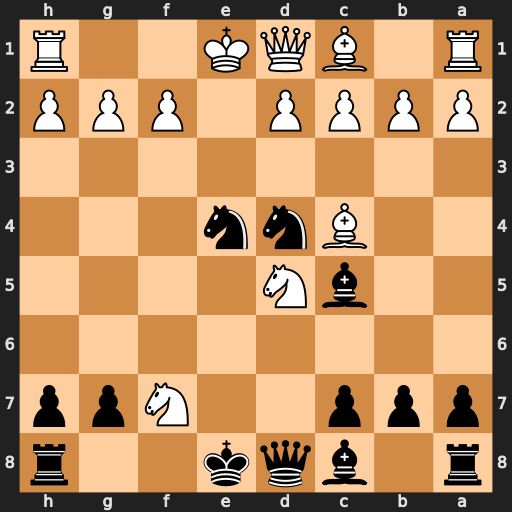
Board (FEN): r1bqk2r/ppp2Npp/8/2bN4/2Bnn3/8/PPPP1PPP/R1BQK2R
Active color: b
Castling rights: KQkq
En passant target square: -
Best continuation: Qh4 O-O Bg4